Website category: sports
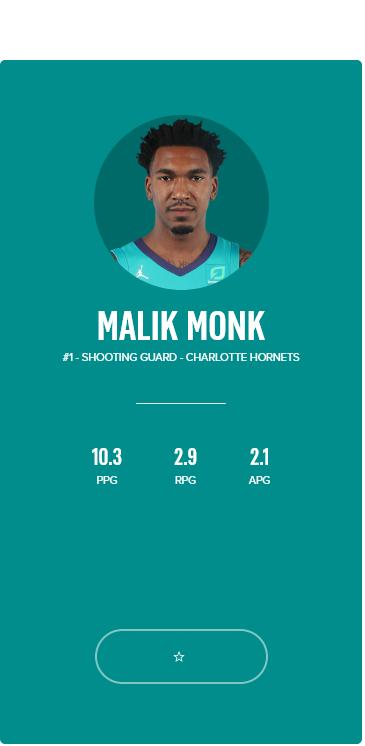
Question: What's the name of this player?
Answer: MALIK MONK

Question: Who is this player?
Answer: MALIK MONK

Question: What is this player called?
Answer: MALIK MONK

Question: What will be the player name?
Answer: MALIK MONK

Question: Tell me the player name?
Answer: MALIK MONK

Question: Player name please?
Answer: MALIK MONK

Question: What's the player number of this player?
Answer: #1

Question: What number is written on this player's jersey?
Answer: #1

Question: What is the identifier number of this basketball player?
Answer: #1

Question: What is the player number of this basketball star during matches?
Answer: #1

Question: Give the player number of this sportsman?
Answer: #1

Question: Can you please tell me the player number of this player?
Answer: #1

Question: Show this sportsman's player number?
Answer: #1

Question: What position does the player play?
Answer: SHOOTING GUARD

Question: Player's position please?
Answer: SHOOTING GUARD

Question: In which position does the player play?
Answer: SHOOTING GUARD

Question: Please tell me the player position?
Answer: SHOOTING GUARD

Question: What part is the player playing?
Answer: SHOOTING GUARD

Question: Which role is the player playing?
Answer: SHOOTING GUARD

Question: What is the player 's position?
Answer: SHOOTING GUARD

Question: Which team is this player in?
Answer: CHARLOTTE HORNETS

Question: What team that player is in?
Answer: CHARLOTTE HORNETS

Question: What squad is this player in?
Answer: CHARLOTTE HORNETS

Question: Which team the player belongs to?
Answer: CHARLOTTE HORNETS

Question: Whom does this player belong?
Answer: CHARLOTTE HORNETS

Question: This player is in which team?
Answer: CHARLOTTE HORNETS

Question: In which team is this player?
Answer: CHARLOTTE HORNETS

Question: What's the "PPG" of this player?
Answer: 10.3

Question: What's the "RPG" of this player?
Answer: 2.9

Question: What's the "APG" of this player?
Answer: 2.1

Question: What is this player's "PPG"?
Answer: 10.3

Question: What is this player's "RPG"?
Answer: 2.9

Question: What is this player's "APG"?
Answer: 2.1

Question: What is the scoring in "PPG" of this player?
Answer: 10.3

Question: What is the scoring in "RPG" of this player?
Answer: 2.9

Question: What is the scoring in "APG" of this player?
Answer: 2.1

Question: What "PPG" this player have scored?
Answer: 10.3

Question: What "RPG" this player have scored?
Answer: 2.9

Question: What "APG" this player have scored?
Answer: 2.1

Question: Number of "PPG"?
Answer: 10.3

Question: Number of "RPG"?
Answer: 2.9

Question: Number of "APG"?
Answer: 2.1

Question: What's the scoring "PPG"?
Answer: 10.3

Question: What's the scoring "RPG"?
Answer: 2.9

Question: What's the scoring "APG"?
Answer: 2.1